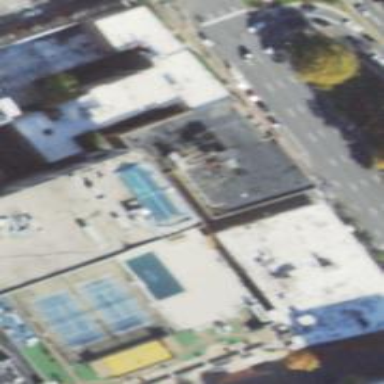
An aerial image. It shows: Commercial building.